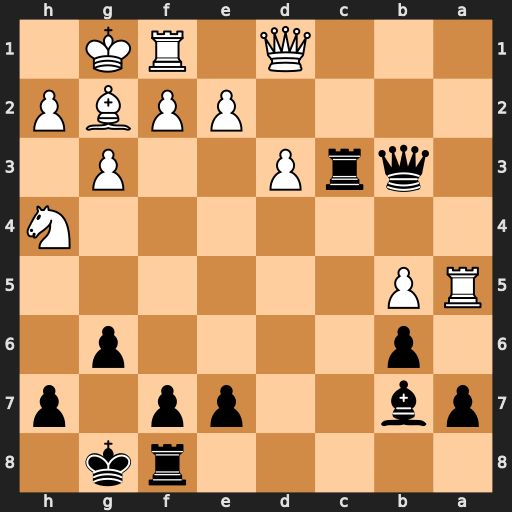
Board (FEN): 5rk1/pb2pp1p/1p4p1/RP6/7N/1qrP2P1/4PPBP/3Q1RK1
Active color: b
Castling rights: -
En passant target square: -
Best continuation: Bxg2 Qxb3 Rxb3 Rxa7 Bxf1